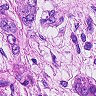
Metastatic tissue present: yes